Question: I have following type of count data.
'''
A 450
B 1800
A and B both 230
'''
I want to develop a colorful (possibly semi-transparency at intersections) like the following Venn diagram.

This figure is an example hand drawn in PowerPoint, and it is not to scale.
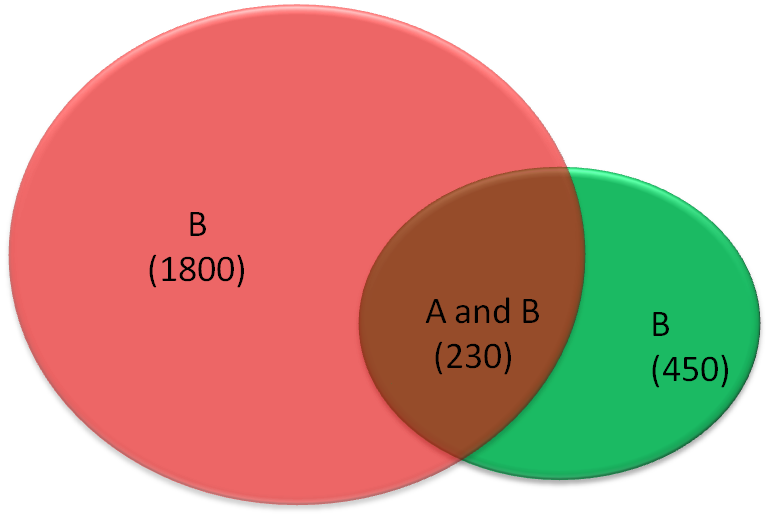
Answer: Here is a post which discusses <URL>.
For easy solution use package <URL>:
'''
require(venneuler)
v <- venneuler(c(A=450, B=1800, "A&B"=230))
plot(v)
'''

For more advanced and customized solutions check package <URL>.
'''
library(VennDiagram)
venn.diagram(list(B = 1:1800, A = 1571:2020), fill = c("lightblue", "green"),
alpha = c(0.5, 0.5), lwd =0, "venn_diagram.tiff")
'''
<URL>